Field crop: maize
Growth stage: 2
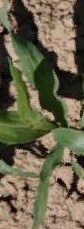
Species: maize